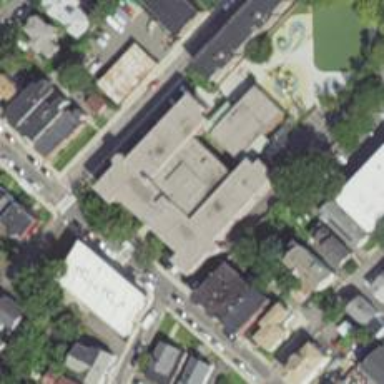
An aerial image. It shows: School.